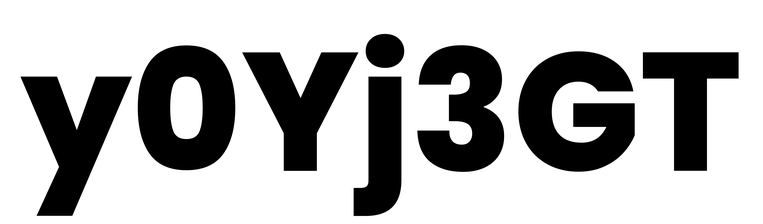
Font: Poppins-ExtraBold